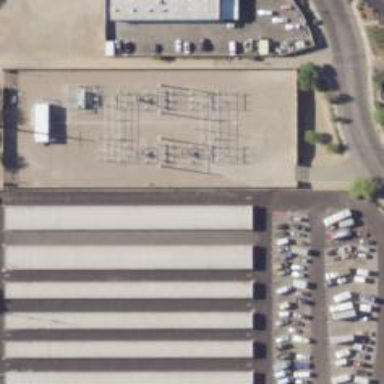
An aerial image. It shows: Switch used for power control.